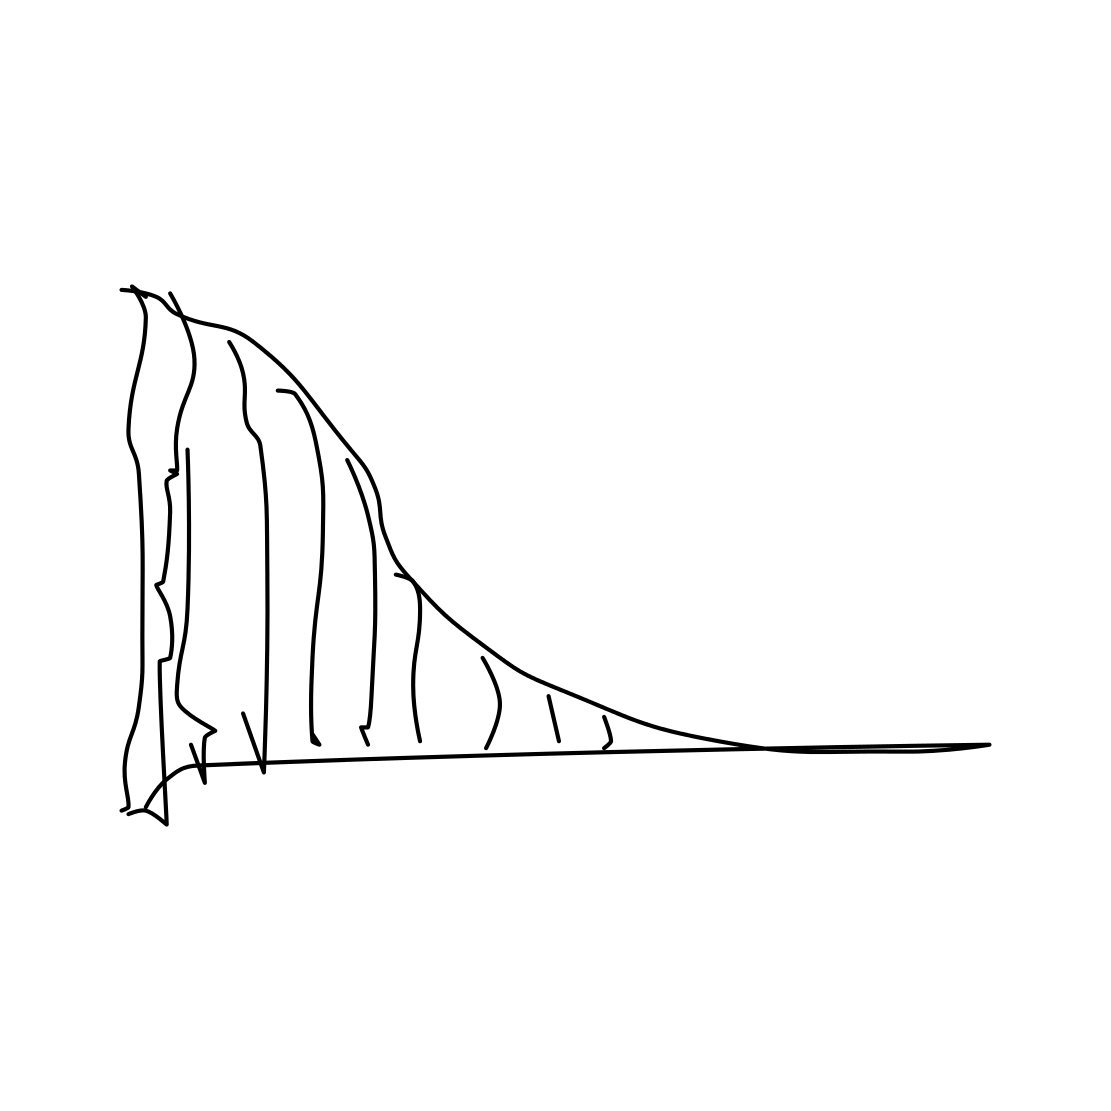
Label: harp